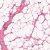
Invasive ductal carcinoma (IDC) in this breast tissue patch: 0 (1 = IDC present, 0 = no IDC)